Question: I am reading a file from the user files that contains xml that I am processing in a Generic Handler and then passing to the client.
The problem I am having is when I pass the string of xml to the client. Its not in the proper format. It removes the root tag and '"<xml 1.0>"' tag entirely when looking at it through the client code.
I am looking for some code to preserve the xml string as is when it gets to the client.
I am reading the xml out of a file using 'System.IO' on the server..
'''
public void ProcessRequest(HttpContext context)
{
if (context.Request.Files.Count > 0)
{
string path = context.Server.MapPath("~/Temp");
if (!Directory.Exists(path))
Directory.CreateDirectory(path);
var file = context.Request.Files[0];
string fileName;
if (HttpContext.Current.Request.Browser.Browser.ToUpper() == "IE")
{
string[] files = file.FileName.Split(new char[] { '\' });
fileName = files[files.Length - 1];
}
else
{
fileName = file.FileName;
}
string strFileName = fileName;
fileName = Path.Combine(path, fileName);
file.SaveAs(fileName);
string msg = File.ReadAllText(fileName);
File.Delete(fileName);
context.Response.Write(msg);
}
}
'''
The xml always starts at "Gambardella..." For some reason it cannot read the beginning of the file when being send to the cient.
Here is an image of the sample xml..

The data is sent out of the handler fine but the client cuts off the top information. It looks like the plugin I am using is storing the (or getting) the data from an iframe. Could the iframe maybe be the culprit in cutting off the beginning xml??
The sample client code I am using is <URL>
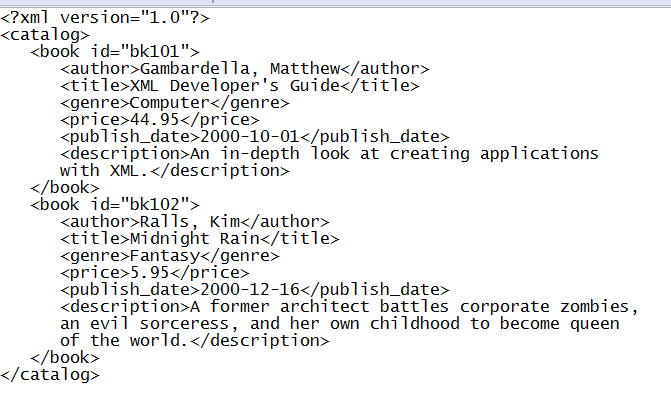
Answer: You can simply use <URL>, instead of reading the file then sending it.
'''
Response.WriteFile(fileName);
'''
This will return the contents of the file with the correct HTTP 'Content-Type' header. If the file has the XML declaration, it will not remove it.
---
Something like the following, based on your code and untested (an without a 'MemoryStream', as it is not needed in this case):
'''
var file = context.Request.Files[0];
file.InputStream.CopyTo(context.Response.OutputStream)
'''